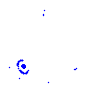
Particle: pion